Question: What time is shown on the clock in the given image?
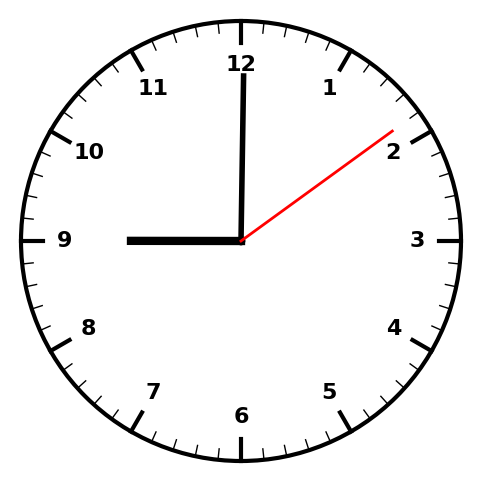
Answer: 09:00:09